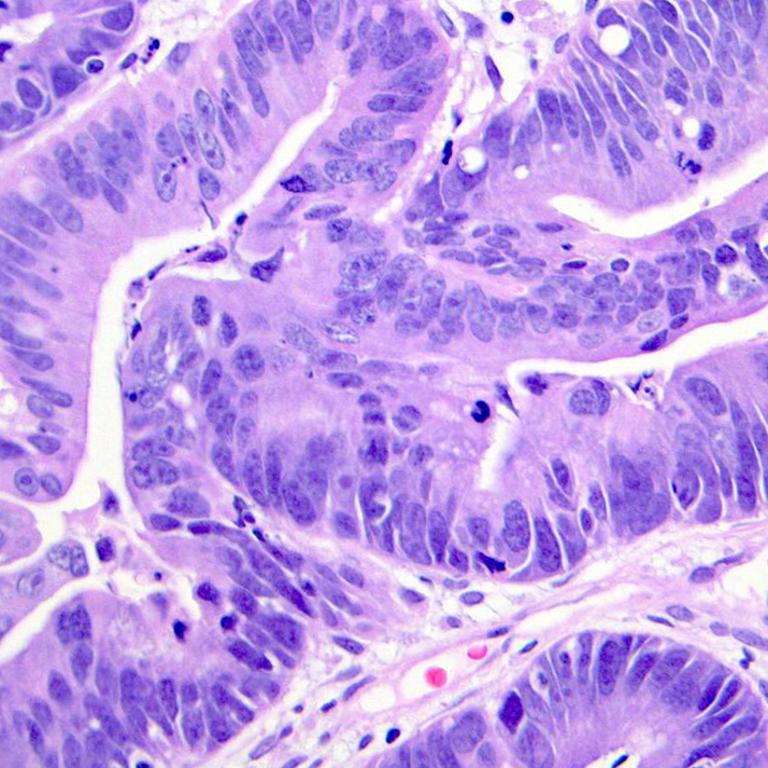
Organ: colon
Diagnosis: adenocarcinomas